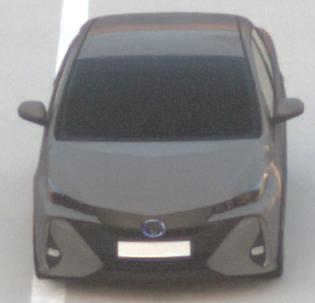
Make: Toyota
Model: Prius 1.8 Plug-In Hybrid
Detailed model: Prius (XW5) Plug-In
Model produced from: 2019/07
Model produced until: 2020/07
Doors: 5
Color: gray
Road condition: dry road
Daytime: sunrise or sunset
Contrast: low contrast